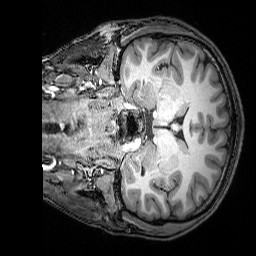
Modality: T1w
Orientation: coronal
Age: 22
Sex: male
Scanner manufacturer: siemens
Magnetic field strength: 3 T
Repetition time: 2.53 s
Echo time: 0.00388 s